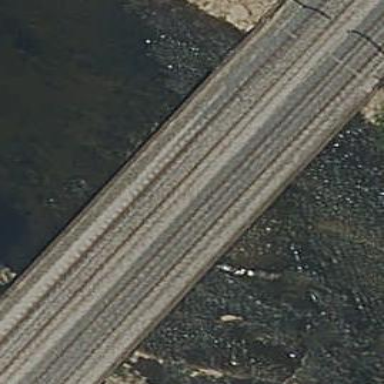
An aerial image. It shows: Arch bridge that is man-made.